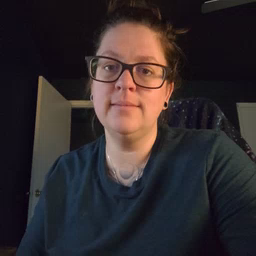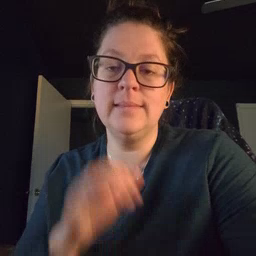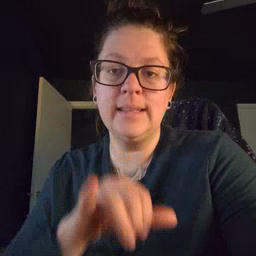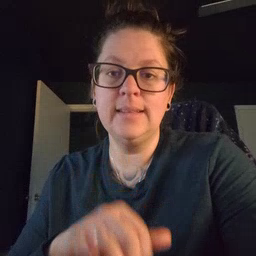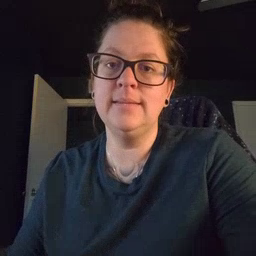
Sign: stay